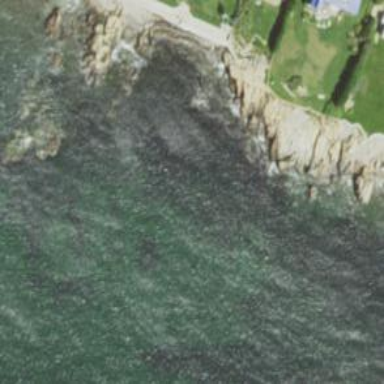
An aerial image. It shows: Rocky area affected by tidal movements.